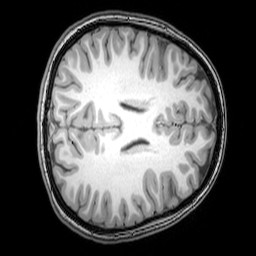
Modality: T1w
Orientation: axial
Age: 20
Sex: female
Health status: healthy
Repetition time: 0.081 s
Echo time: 0.037 s